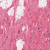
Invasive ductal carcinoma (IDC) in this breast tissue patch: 0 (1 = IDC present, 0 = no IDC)